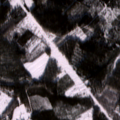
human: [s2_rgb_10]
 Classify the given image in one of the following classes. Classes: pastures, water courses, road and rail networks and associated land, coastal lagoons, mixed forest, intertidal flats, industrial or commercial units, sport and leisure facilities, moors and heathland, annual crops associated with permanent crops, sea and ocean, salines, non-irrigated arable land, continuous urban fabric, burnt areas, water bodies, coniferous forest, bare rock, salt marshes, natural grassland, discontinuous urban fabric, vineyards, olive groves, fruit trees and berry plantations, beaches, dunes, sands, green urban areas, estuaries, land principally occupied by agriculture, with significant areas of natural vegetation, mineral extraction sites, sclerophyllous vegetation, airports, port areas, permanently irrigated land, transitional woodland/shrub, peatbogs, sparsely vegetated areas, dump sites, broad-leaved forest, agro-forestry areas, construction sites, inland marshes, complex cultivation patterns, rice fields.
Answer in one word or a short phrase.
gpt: land principally occupied by agriculture, with significant areas of natural vegetation, broad-leaved forest, coniferous forest, mixed forest, transitional woodland/shrub